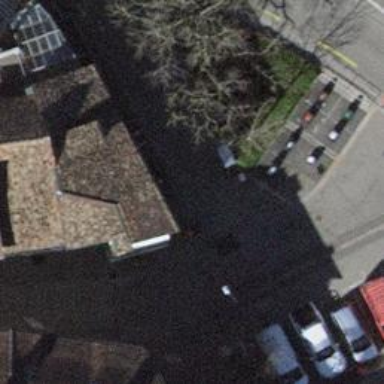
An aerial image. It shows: Bicycle parking area with wall loops.